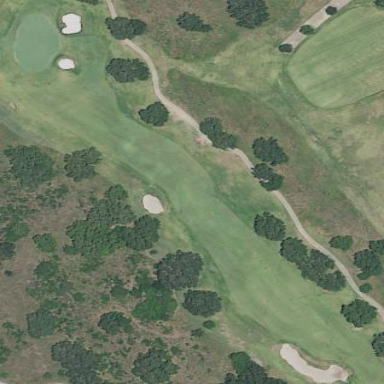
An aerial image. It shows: Grassy area designated as golf fairway.